【题型】选择题　【知识点】平面几何　【难度】easy
如图，小圆的面积是大半圆面积的（\quad）

\noindent A. $\dfrac{1}{3}$ \hfill B. $\dfrac{1}{2}$ \hfill C. $\dfrac{2}{3}$ \hfill D. $\dfrac{3}{4}$
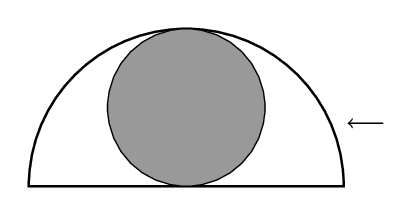
【解答】
\noindent \textbf{【答案】B}
\vspace{0.5em}
\noindent \textbf{【分析】}根据题意，小圆的直径等于大半圆的半径，可设小圆的半径为$r$，那么大半圆的半径为$2r$，可根据圆的面积公式计算出大半圆的面积和小圆的面积，然后再用小圆的面积除以大圆的面积即可得到答案。
\vspace{0.5em}
\noindent \textbf{【详解】}设小圆半径为$r$，则大半圆半径为$2r$，
\vspace{0.5em}
\noindent 小圆的面积为：$\pi r^2$，
\vspace{0.5em}
\noindent 大半圆的面积为：$\pi \times 4r^2 \div 2 = 2\pi r^2$，
\vspace{0.5em}
\noindent 小圆的面积是大半圆面积的：$\pi r^2 \div 2\pi r^2 = \dfrac{1}{2}$，
\vspace{0.5em}
\noindent 故小圆的面积是大半圆面积的$\dfrac{1}{2}$。
\vspace{0.5em}
\noindent 故选：B